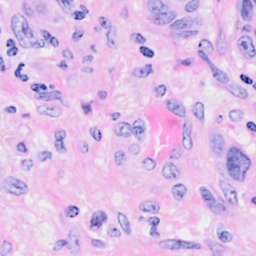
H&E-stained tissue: Breast